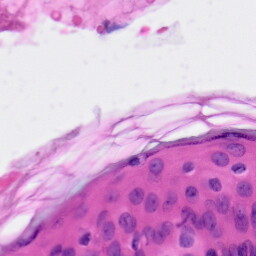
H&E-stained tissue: Skin